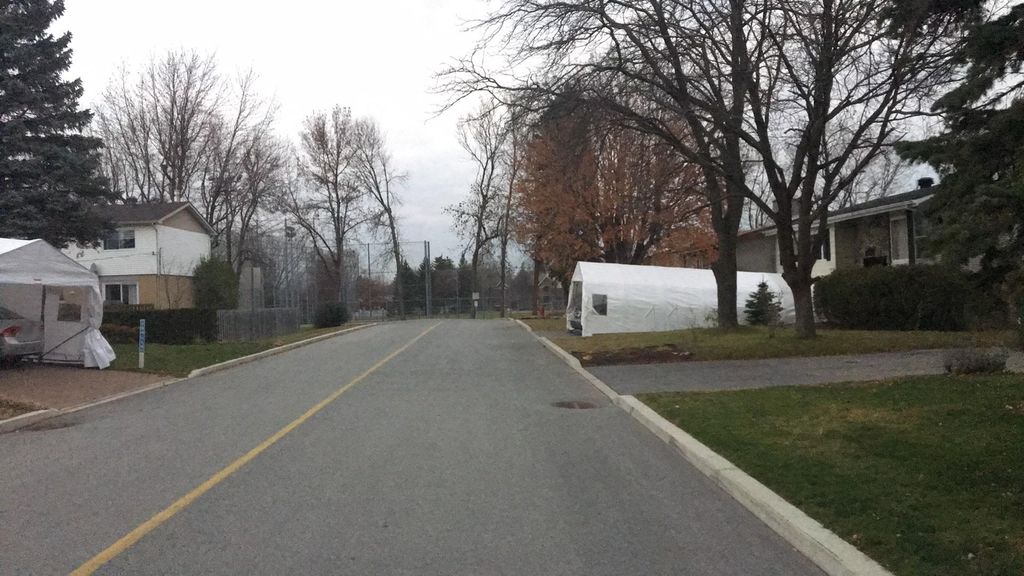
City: montreal